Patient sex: M
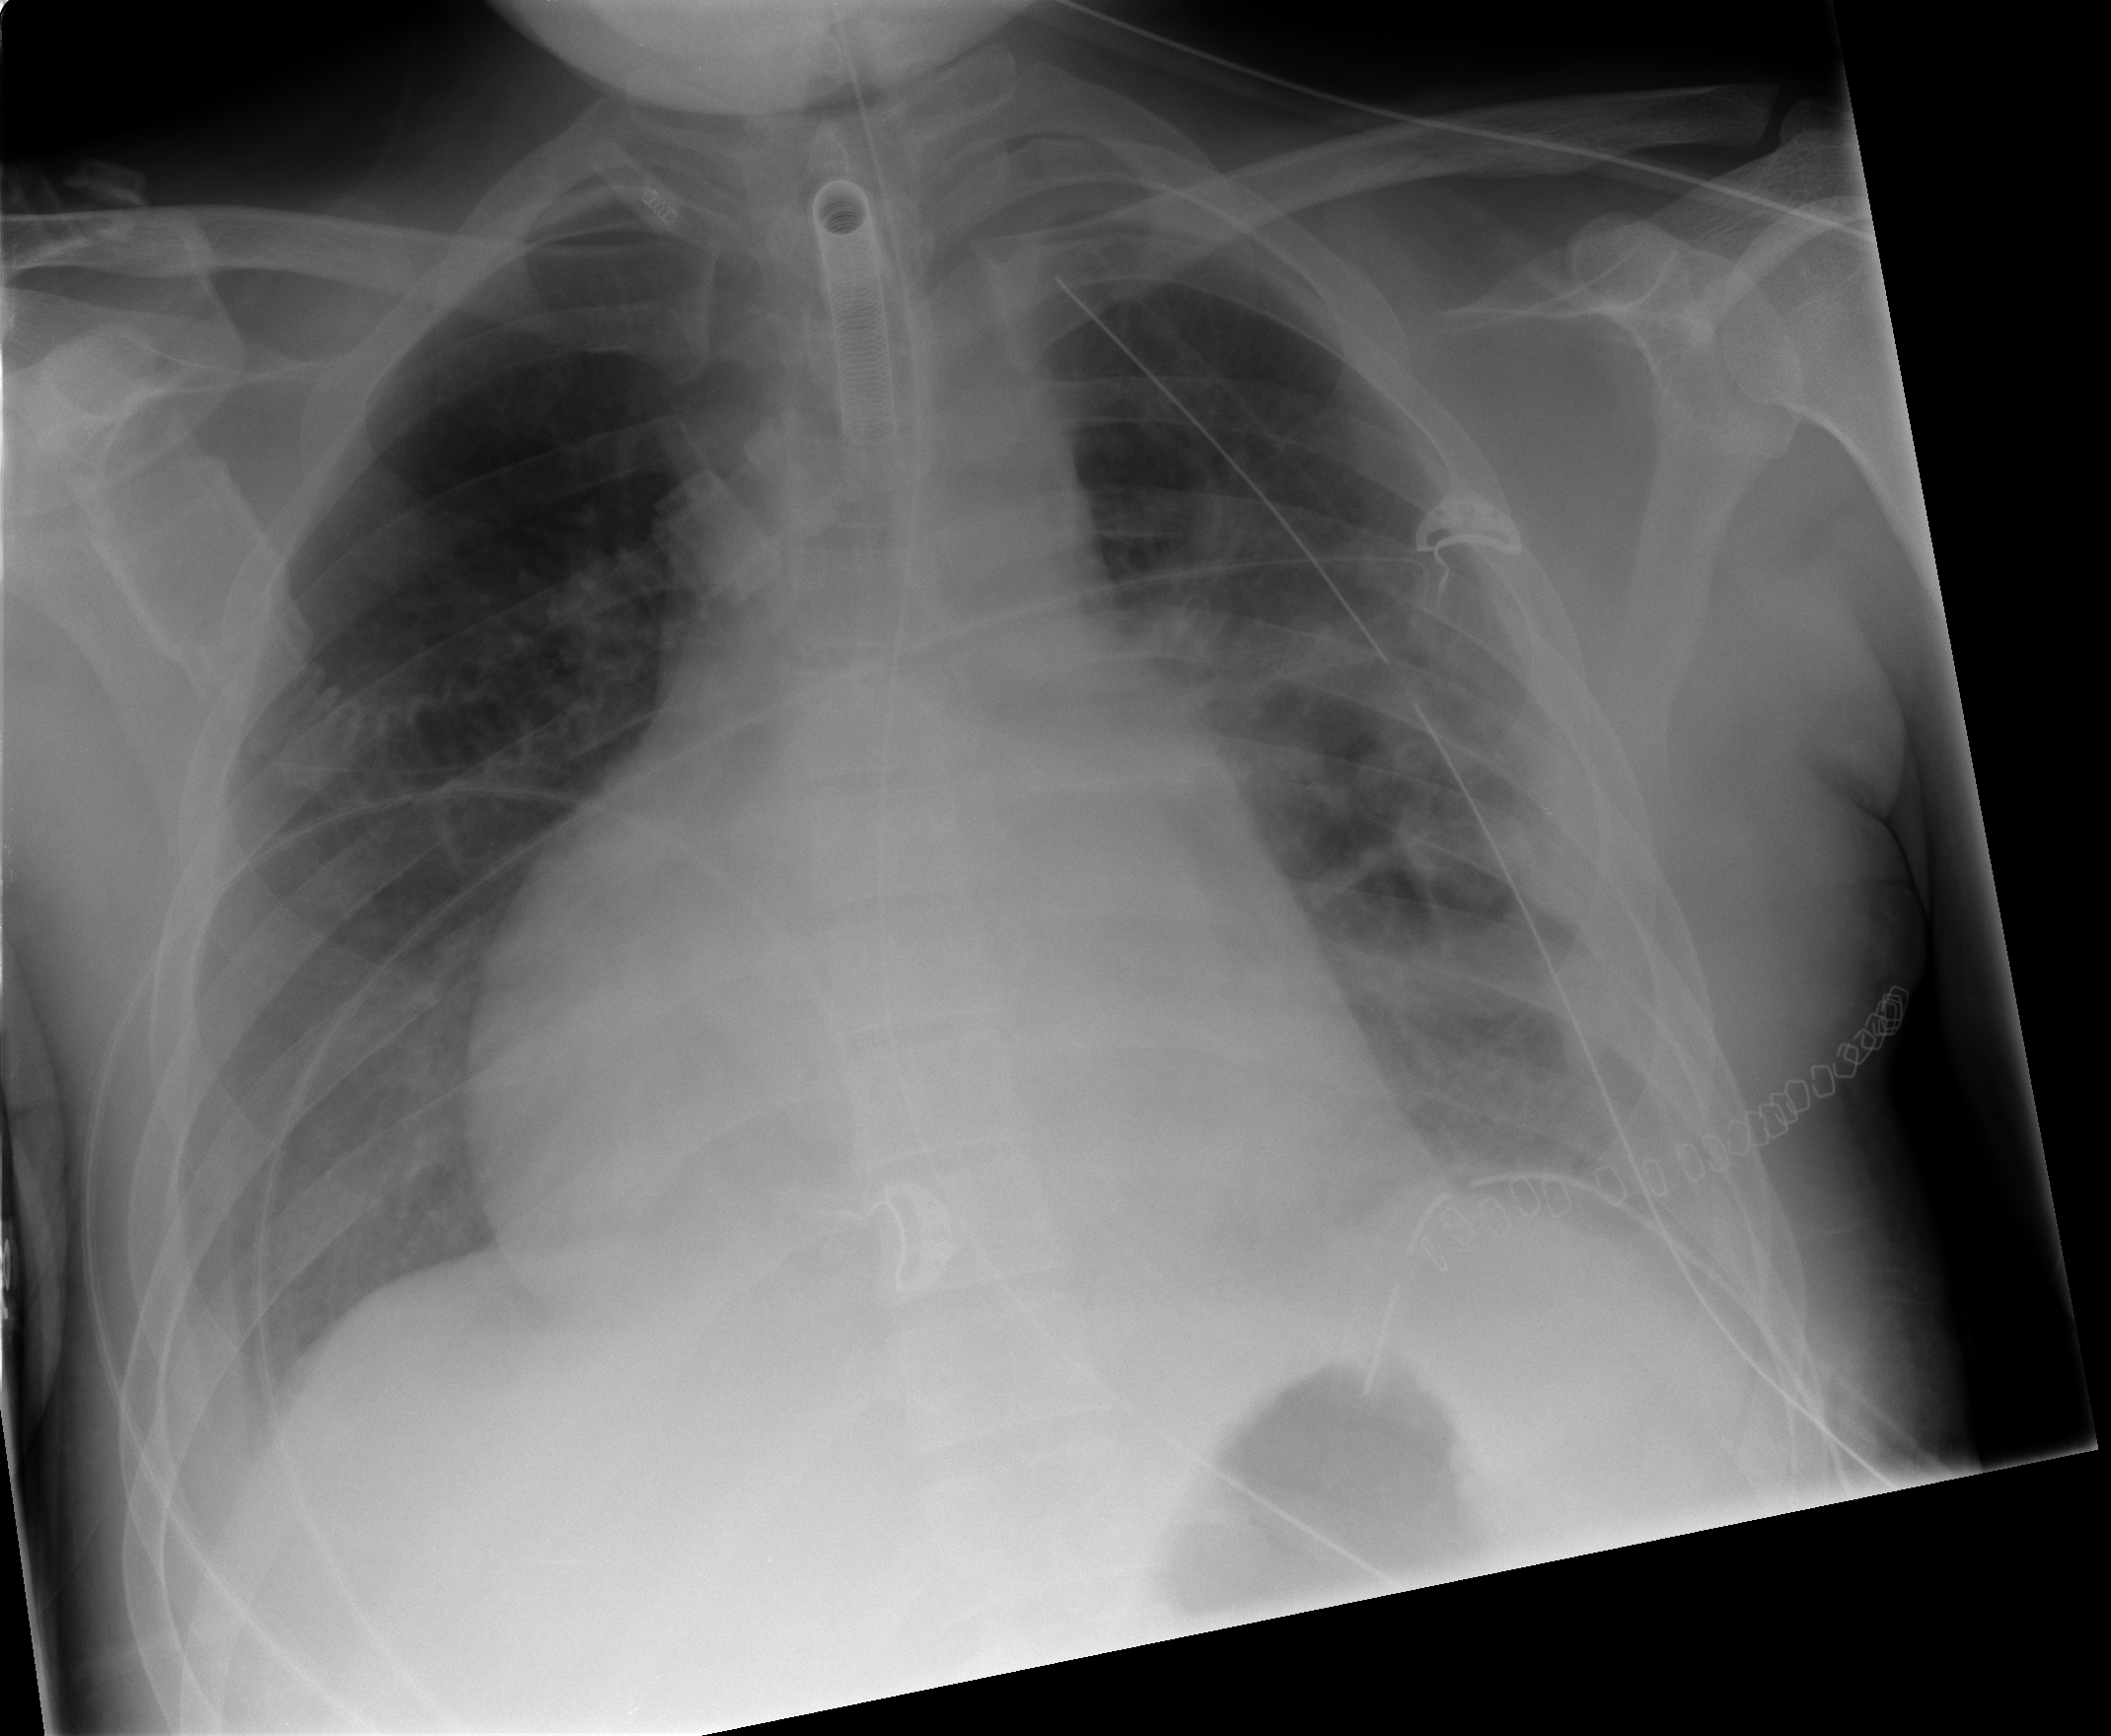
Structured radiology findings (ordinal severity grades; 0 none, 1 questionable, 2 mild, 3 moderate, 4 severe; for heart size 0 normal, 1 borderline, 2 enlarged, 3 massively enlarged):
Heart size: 1
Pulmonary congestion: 0
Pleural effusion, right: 1
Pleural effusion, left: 2
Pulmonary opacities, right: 0
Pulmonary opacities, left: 3
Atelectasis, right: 2
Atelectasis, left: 2